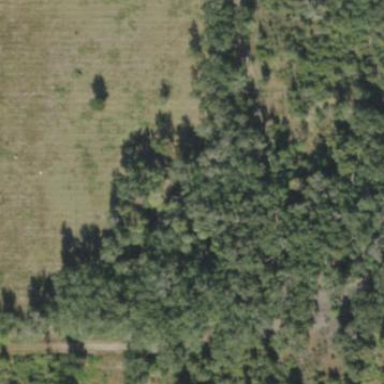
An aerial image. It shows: Mixed leaf woodland.